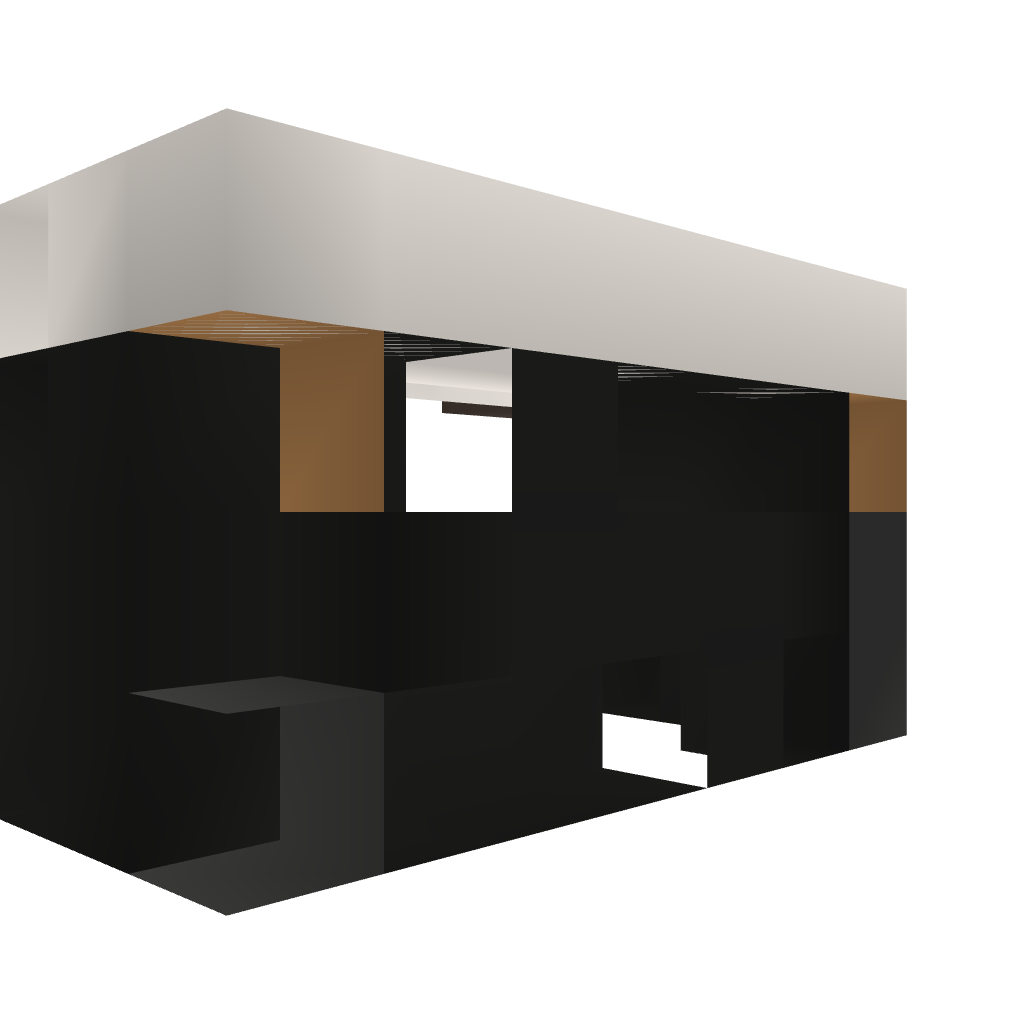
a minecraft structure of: Bus Station 1